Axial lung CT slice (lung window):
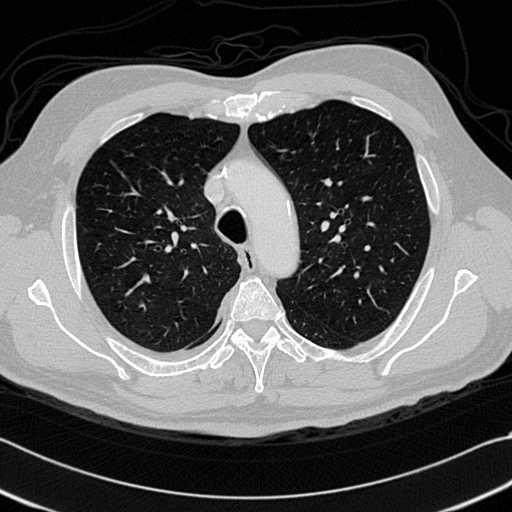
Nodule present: no